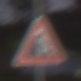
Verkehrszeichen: SteinschlagLinks
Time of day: Night
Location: Outdoor (Suburban)
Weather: PartlyCloudy
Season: NotSpecified
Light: Artificial